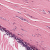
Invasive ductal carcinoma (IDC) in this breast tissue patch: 0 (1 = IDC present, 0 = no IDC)